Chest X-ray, AP view. Patient: 48 years old, sex F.
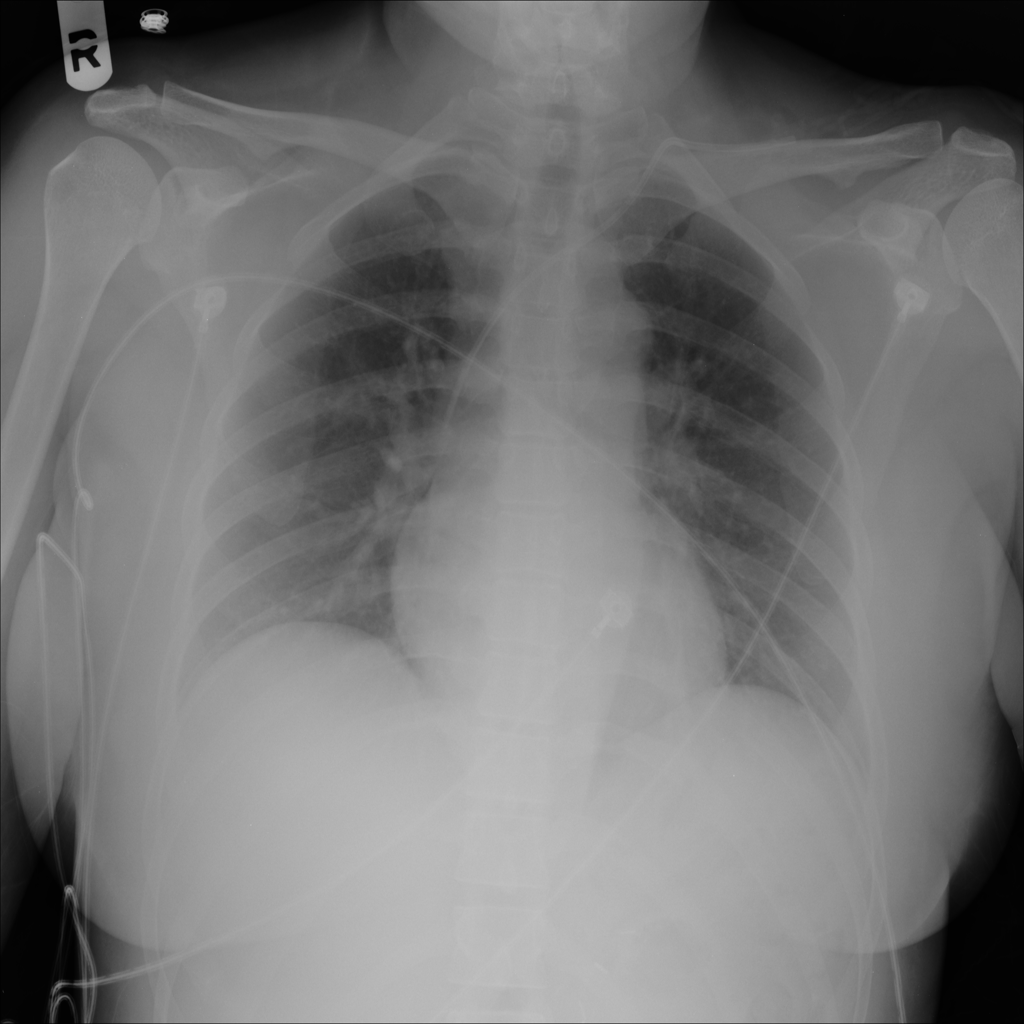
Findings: No Finding